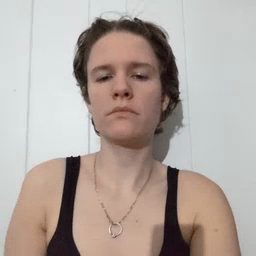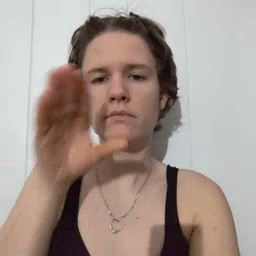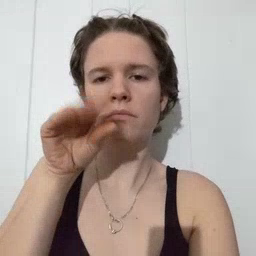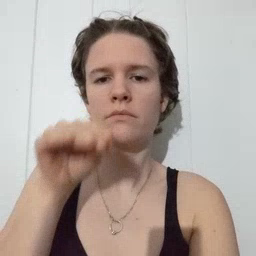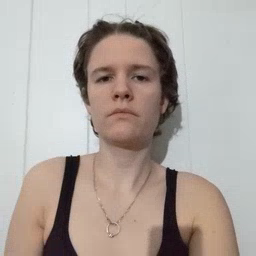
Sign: goose